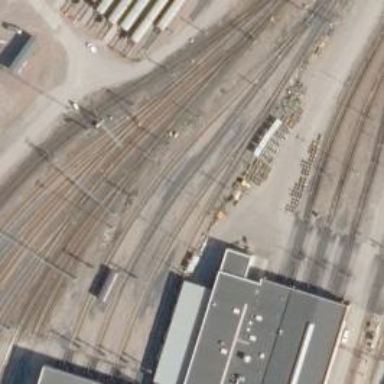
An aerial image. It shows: Rail yard with electrified contact lines for the trains.